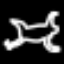
Label: frog